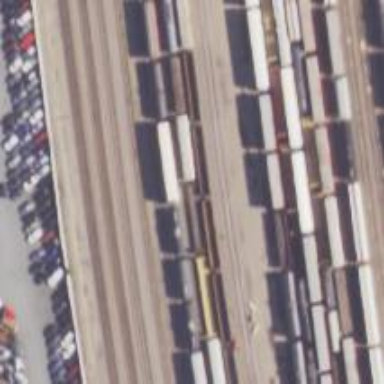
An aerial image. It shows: Railway yard used for servicing trains.